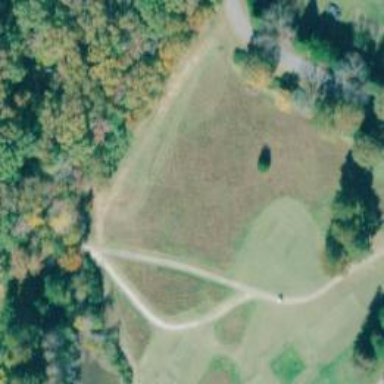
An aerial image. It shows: Area of rough grass used for golf.